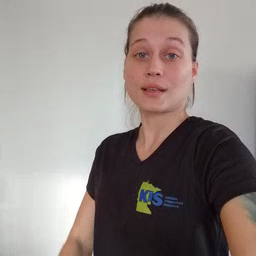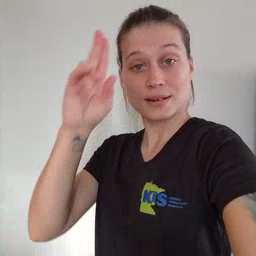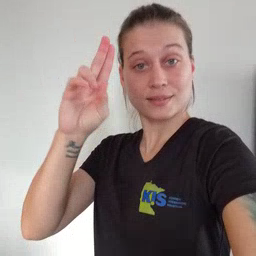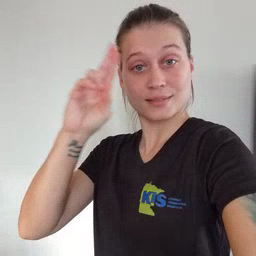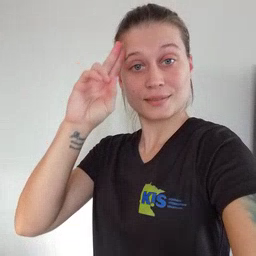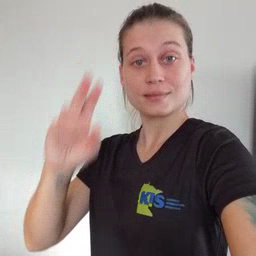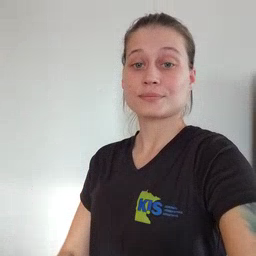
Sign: uncle